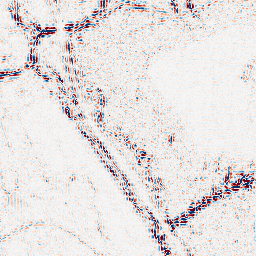
Category: wavelet
Decomposition family: wavelet_biorthogonal
Decomposition parameters: wavelet: bior4.4
level: 2
Upsampling method: sinc_hamming
Upsampling parameters: scale: 4
kernel_size: 8
Upsampling scale: 4